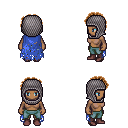
a pixel art fantasy rpg character, female body template, human, dark skin, blue tattered cape, teal pants, brown curly afro hairstyle, chain hood, maroon shoes, four views (front, back, left, right), 2x2 character sprite sheet, small pixel art, hard edges, no anti-aliasing